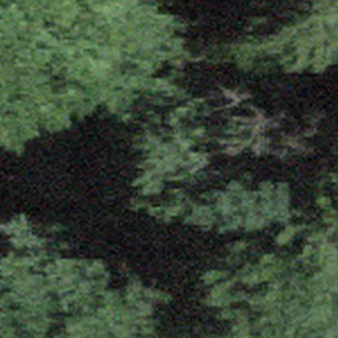
Label: other